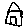
Label: house